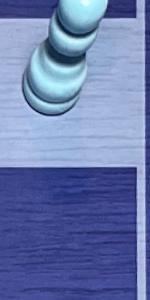
Label: Empty